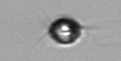
Label: Acanthoica_quattrospina